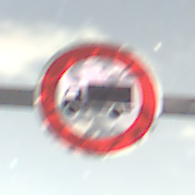
Verkehrszeichen: VerbotFuerKraftfahrzeugeUeberDreiKommaFuenfTonnen
Umgebung: Outdoor, Nature
Tageszeit: Night
Wetter: Clear
Licht: Natural
Jahreszeit: NotSpecified
Kontrast: LowContrast